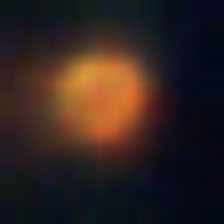
Taxon: NanoPlankton
Group: Other